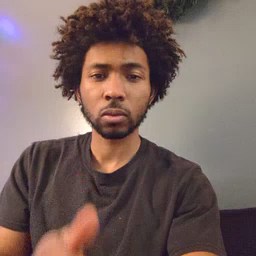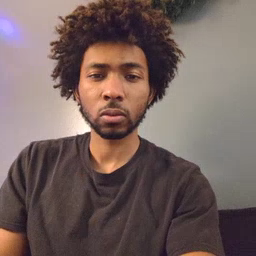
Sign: weus